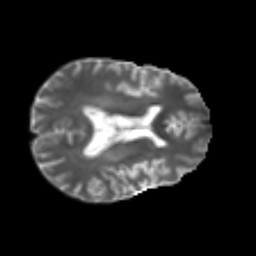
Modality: T2w
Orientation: axial
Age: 39
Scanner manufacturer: philips
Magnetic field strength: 3 T
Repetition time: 8.6 s
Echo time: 0.127 s